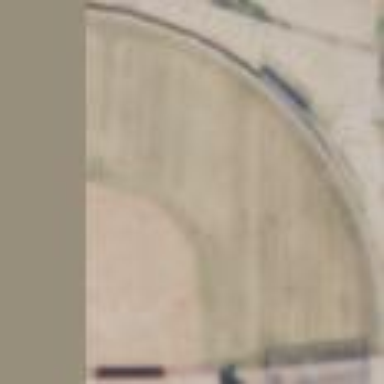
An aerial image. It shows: Baseball pitch for leisure and sports activities.